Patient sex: M
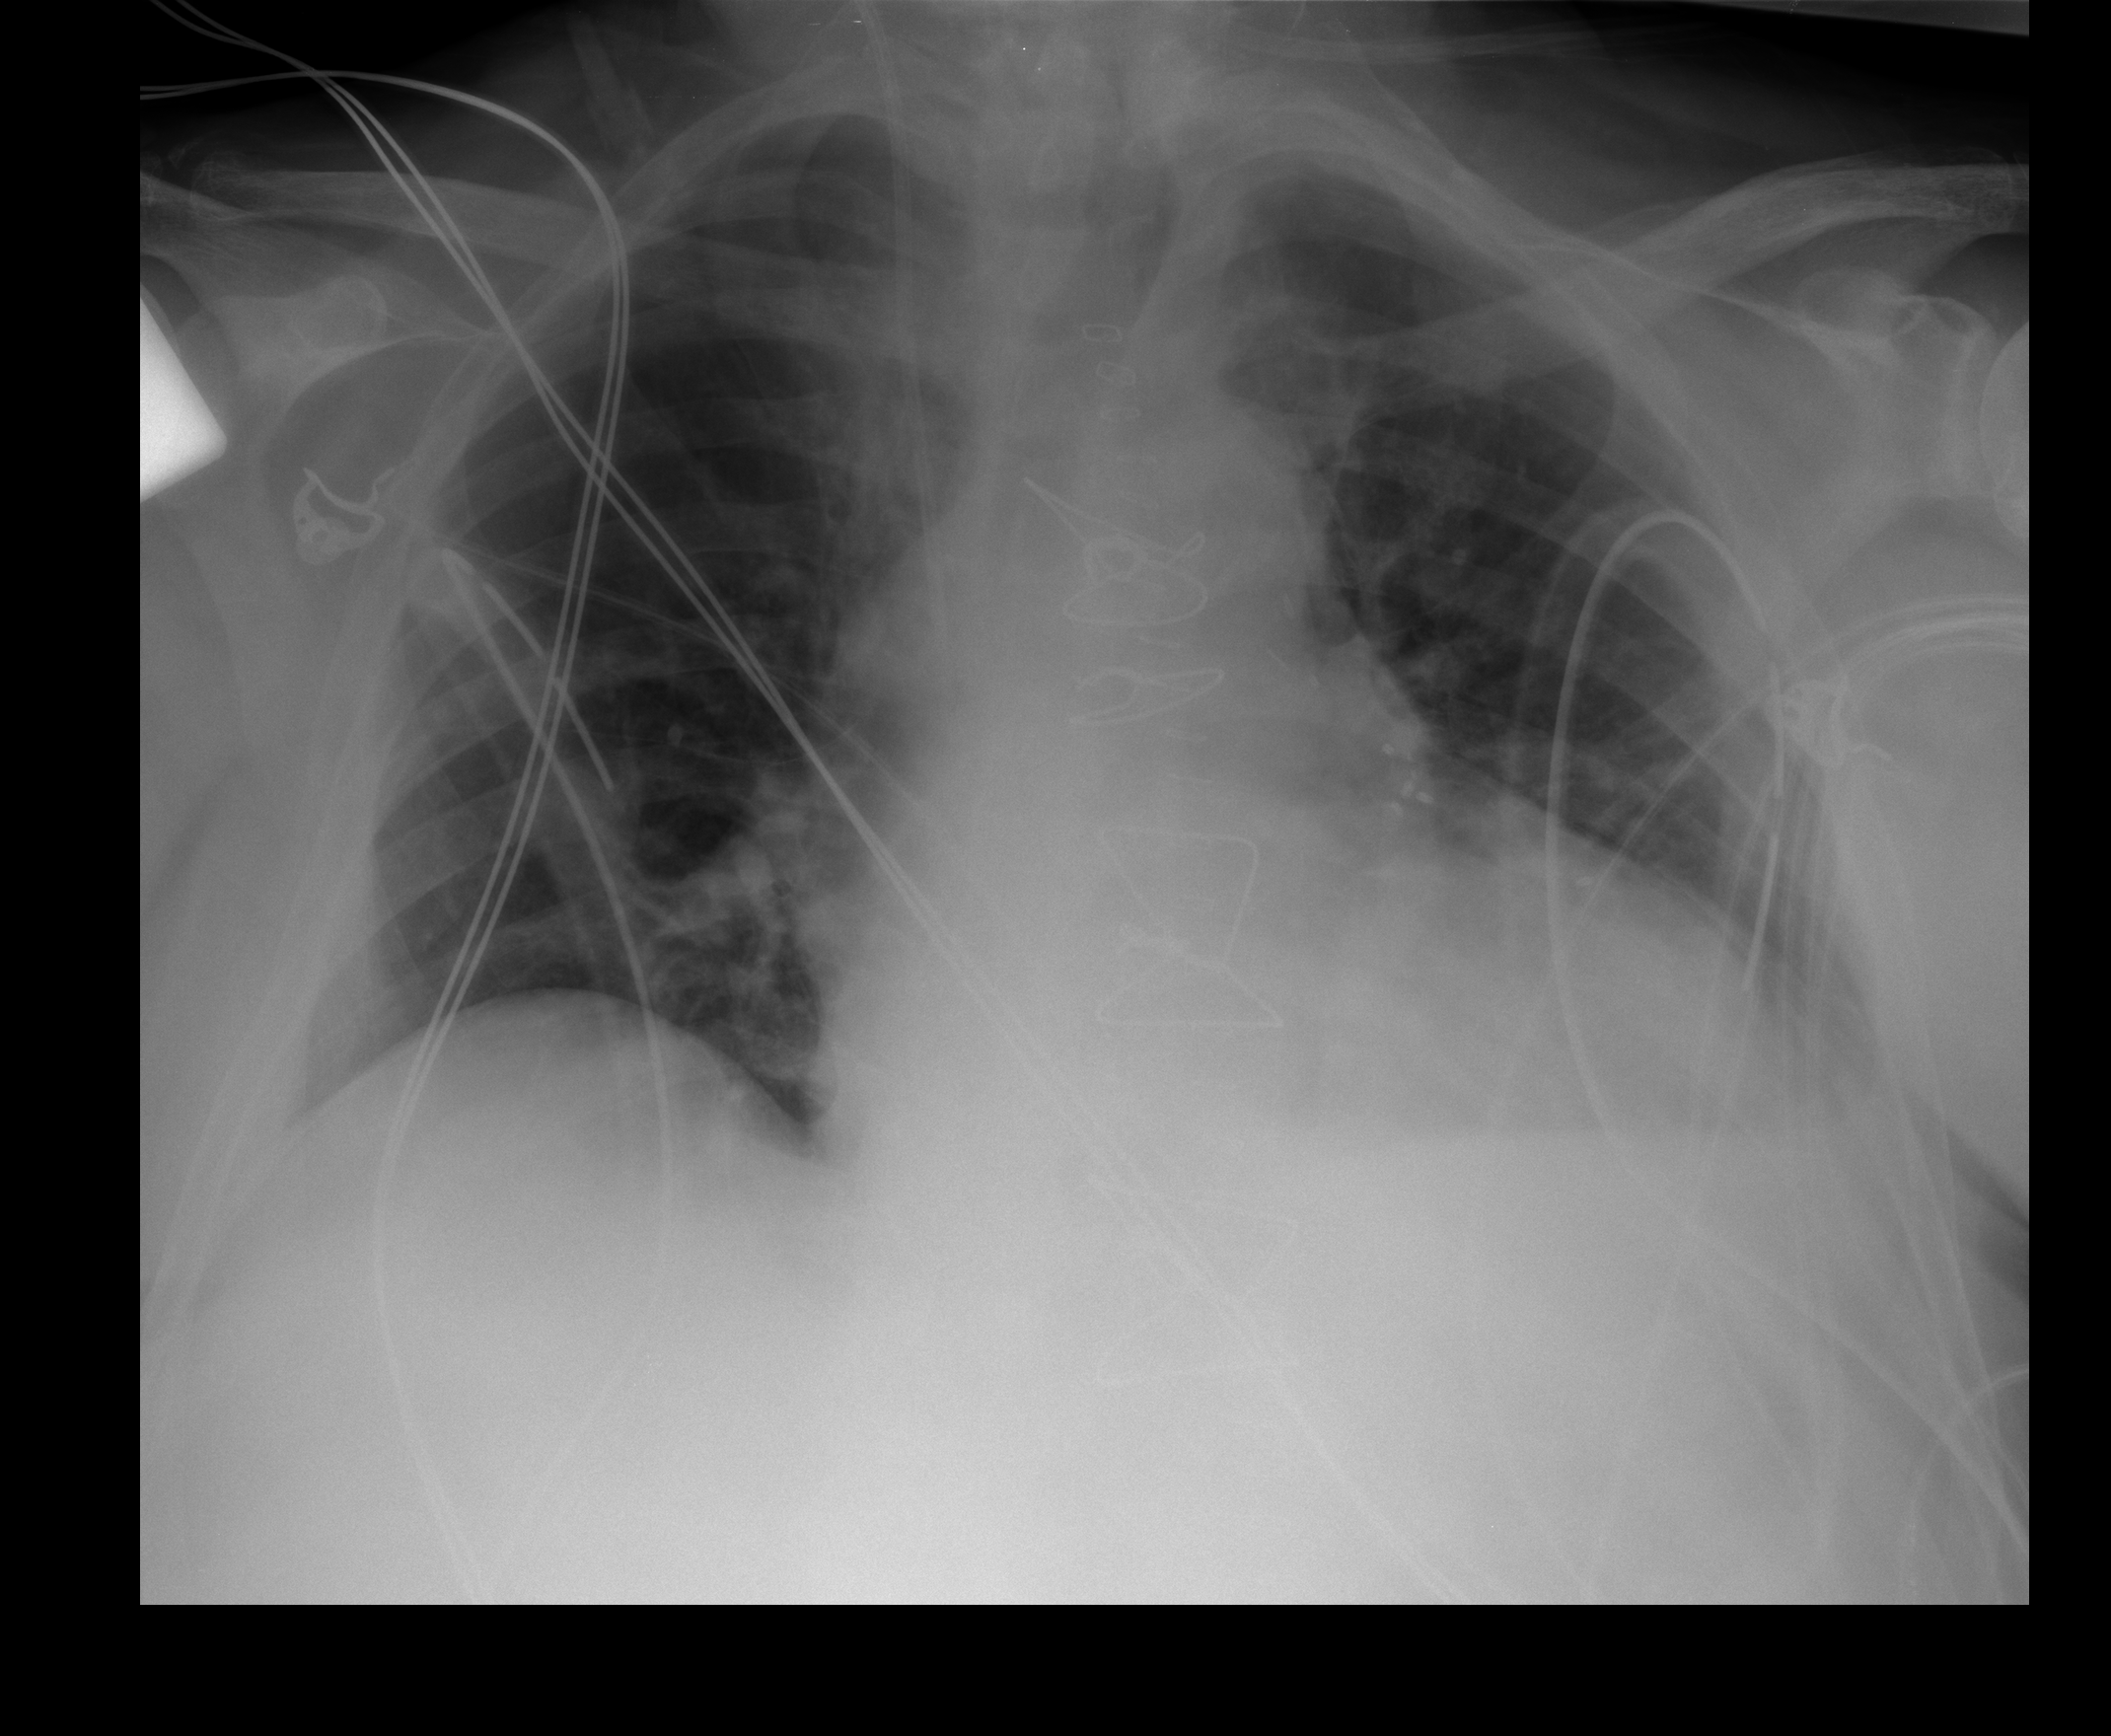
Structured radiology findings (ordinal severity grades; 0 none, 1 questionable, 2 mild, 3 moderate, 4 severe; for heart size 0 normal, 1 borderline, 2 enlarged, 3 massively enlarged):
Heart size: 2
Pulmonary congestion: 1
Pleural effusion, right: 0
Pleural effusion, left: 1
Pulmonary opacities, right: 0
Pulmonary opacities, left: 0
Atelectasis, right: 1
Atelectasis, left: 1